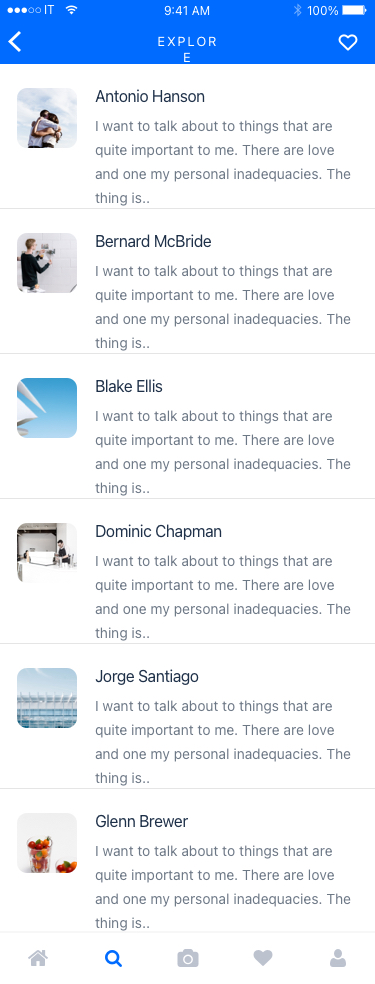
Text in this UI design:
I want to talk about to things that are quite important to me. There are love and one my personal inadequacies. The thing is..
Glenn Brewer
I want to talk about to things that are quite important to me. There are love and one my personal inadequacies. The thing is..
Jorge Santiago
I want to talk about to things that are quite important to me. There are love and one my personal inadequacies. The thing is..
Dominic Chapman
I want to talk about to things that are quite important to me. There are love and one my personal inadequacies. The thing is..
Blake Ellis
I want to talk about to things that are quite important to me. There are love and one my personal inadequacies. The thing is..
Bernard McBride
I want to talk about to things that are quite important to me. There are love and one my personal inadequacies. The thing is..
Antonio Hanson
EXPLORE
100%
9:41 AM
IT